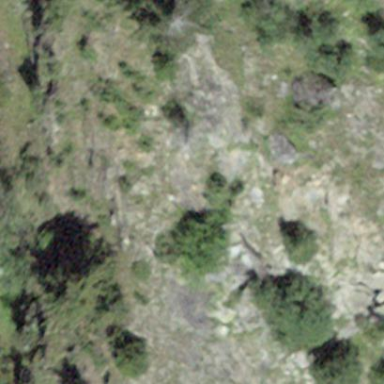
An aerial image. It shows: Landscape of bare rock.